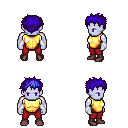
a pixel art fantasy rpg character, male body template, dark elf, purple skin, gold chest armor, red pants, blue bedhead hairstyle, white cloth bracers, maroon shoes, four views (front, back, left, right), 2x2 character sprite sheet, small pixel art, hard edges, no anti-aliasing